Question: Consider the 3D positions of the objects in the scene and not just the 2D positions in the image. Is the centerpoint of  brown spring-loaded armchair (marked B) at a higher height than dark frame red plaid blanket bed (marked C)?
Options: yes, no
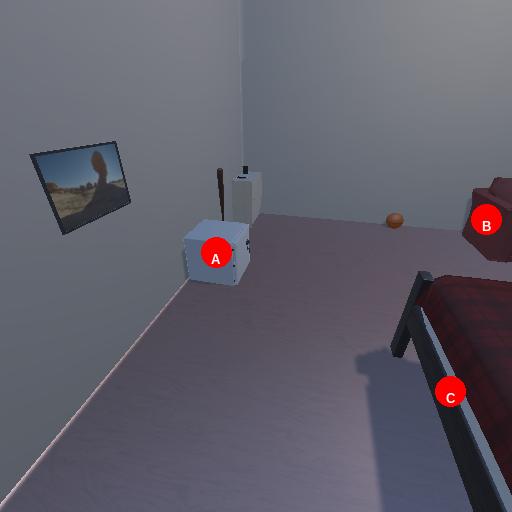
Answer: yes